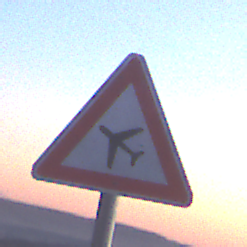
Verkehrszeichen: FlugbetriebRechts
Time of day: SunriseSunset
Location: Outdoor (Nature)
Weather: Clear
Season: NotSpecified
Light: Natural